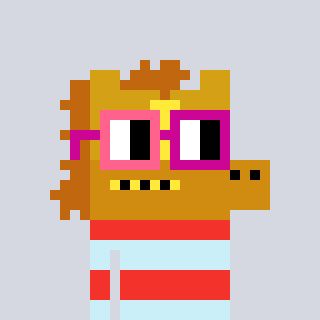
a pixel art character with square pink and red glasses, a yellow horse-shaped head and a cold-colored body on a cool background